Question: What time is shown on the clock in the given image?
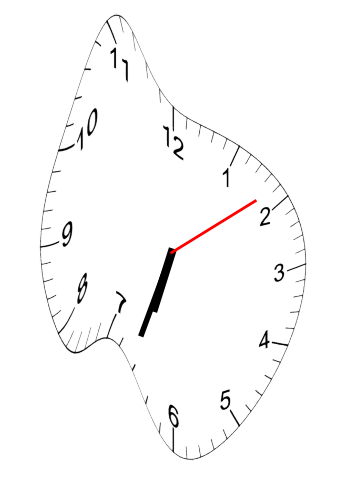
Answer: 06:33:09